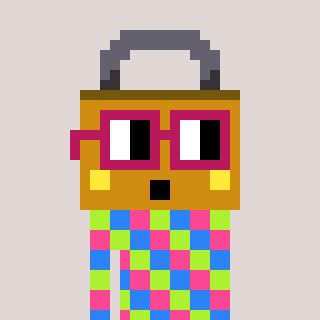
a pixel art character with square dark red glasses, a lock-shaped head and a bege-colored body on a warm background